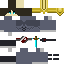
A male skeleton skin with dark skin, wearing brown long hair dressed in a black robe top and black pants, featuring a closed mouth.